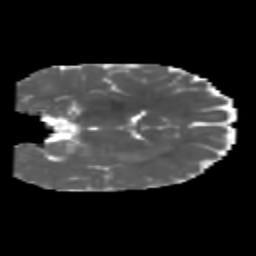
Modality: MD
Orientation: coronal
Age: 6
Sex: male
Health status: healthy